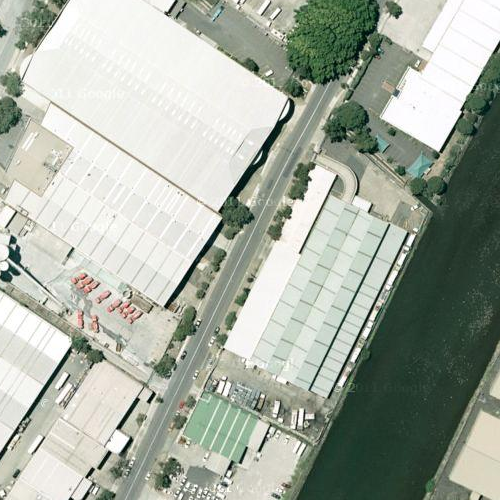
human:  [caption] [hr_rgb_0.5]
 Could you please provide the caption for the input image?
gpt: An industrial area with many white buildings and a river passed by .

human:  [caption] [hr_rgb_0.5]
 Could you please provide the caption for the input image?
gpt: This is an industrial area with some different white buildings and a river passed by .

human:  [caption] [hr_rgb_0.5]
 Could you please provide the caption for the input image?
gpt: An industrial area with many white buildings and a river passed by .

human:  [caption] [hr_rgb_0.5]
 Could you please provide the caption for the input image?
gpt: A river is passed by the industrial area .

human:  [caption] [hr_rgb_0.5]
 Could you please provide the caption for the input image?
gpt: There are some white buildings in the industrial area with a river passed by .